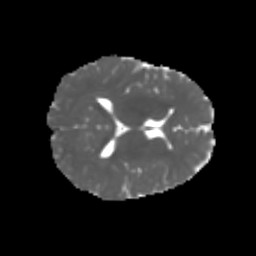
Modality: MD
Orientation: axial
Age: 6
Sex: male
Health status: healthy